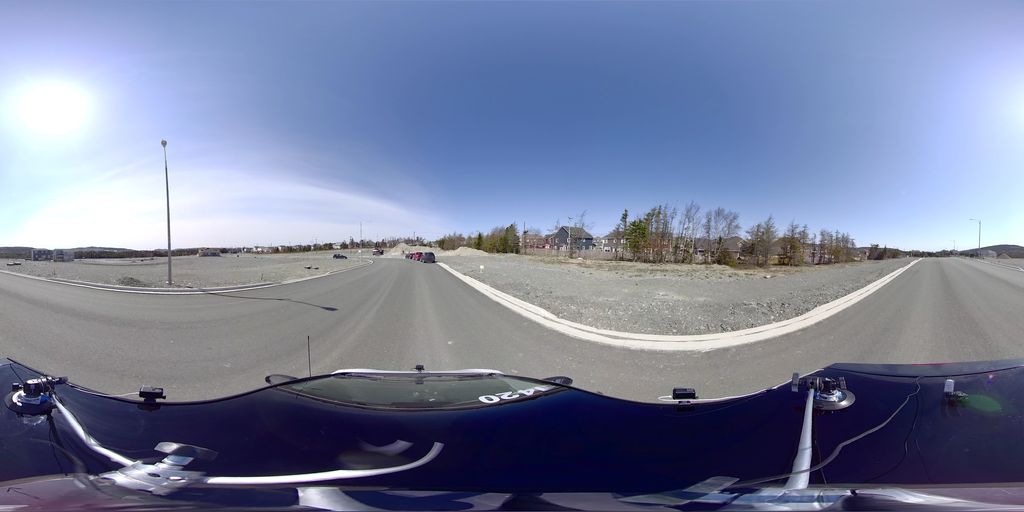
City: st_johns